二年级 · 算术
任意写出两道商是 8 的除法算式。

$$
(\quad) \div(\quad)=(\quad) \quad(\quad) \div(\quad)=(\quad)
$$
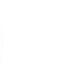
答案: (答案不唯一) 示例: 8

1

8

$7 \quad 8$